На рисунке изображена система, состоящая из баллона Б и цилиндра с поршнем. Объём баллона $V_{0}=0.2 \mathrm{~м}^{3}$, первоначальный объём баллона и цилиндра $V_{1}=k V_{0}$, где $k=2.72$. В системе находится воздух (двухатомный газ) при давлении $p_{0}=10^{5}~Па$ и температуре, равной температуре окружающего воздуха.  Передвигая поршень, весь воздух из цилиндра закачивают в баллон. Определите, какое количество теплоты передаётся окружающей среде в двух случаях:
Поршень передвигается медленно (квазистатически), так что в каждый момент времени вся система находится в тепловом равновесии с окружающей средой.
Поршень передвигается достаточно быстро, так что за время его перемещения можно пренебречь теплообменом с окружающей средой, но воздух внутри системы в каждый момент времени находится в равновесном состоянии. После завершения процесса перекачки температура воздуха в баллоне постепенно сравнивается с температурой окружающего воздуха. Примечание. Адиабатический процесс описывается уравнением $p V^{\gamma}=\mathrm{const}$, где $\gamma=C_{p} / C_{V}$.
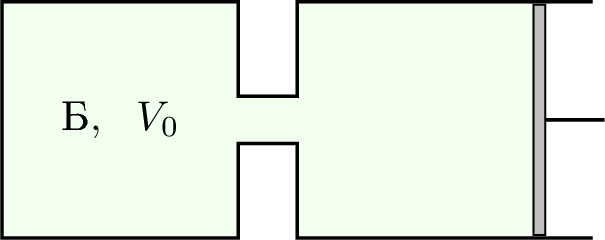
Поршень передвигается медленно (квазистатически), так что в каждый момент времени вся система находится в тепловом равновесии с окружающей средой.
Решение: В обоих случаях конечная температура воздуха в баллоне равна $T_{0}$. Рассмотрим случай квазистатического перемещения поршня. Температура газа в каждый момент равна температуре окружающего воздуха, следовательно, $p V=p_{0} V_{1}$. Происходит сжатие газа от начального объема $V_{1}=k V_{0}$ до объема $V_{0}$. Поскольку внутренняя энергия газа не меняется, по первому закону термодинамики количество теплоты $Q_{1}$, полученное газом, равно $$ Q_{1}=\Delta A_{1}=\int_{V_{1}}^{V_{0}} p d V=p_{0} V_{1} \int_{V_{1}}^{V_{0}} \frac{d V}{V}=p_{0} V_{1} \ln \frac{V_{0}}{V_{1}}=-p_{0} V_{1} \ln k. $$ Окружающей среде передается количество теплоты $$ Q=-Q_{1}=k p_{0} V_{0} \ln k=5.44 \cdot 10^{4}~Дж. $$
Ответ: Окружающей среде передается количество теплоты $$ Q=k p_{0} V_{0} \ln k=5.44 \cdot 10^{4}~Дж. $$

Поршень передвигается достаточно быстро, так что за время его перемещения можно пренебречь теплообменом с окружающей средой, но воздух внутри системы в каждый момент времени находится в равновесном состоянии. После завершения процесса перекачки температура воздуха в баллоне постепенно сравнивается с температурой окружающего воздуха.
Решение: Теперь рассмотрим случай быстрого перемещения поршня. По условию задачи теплообменом с окружающей средой можно пренебречь, поэтому происходит адиабатическое сжатие газа. Для двухатомного газа $C_{V}=\frac{5}{2} R$, $\gamma=\frac{7}{5}=1.4$. Обозначим за $T_{2}$ температуру газа в конце адиабатического процесса. Из уравнения адиабаты: $$ p V^{\gamma}=\mathrm{const}, \quad \text { или } \quad T V^{\gamma-1}=\mathrm{const}, $$ получаем $$ T_{2}=T_{0} \frac{V_{1}}{V_{0}}^{\gamma-1}=T_{0} k^{\gamma-1}. $$ По окончании сжатия газ медленно остывает от температуры $T_{2}$ до температуры $T_{0}$, тепло передается окружающей среде только на этом этапе. Работа газа при этом равна нулю, следовательно: $$ Q_{1}=\Delta U=\left(\nu C_{V} T_{0}-\nu C_{V} T_{2}\right)=\frac{5}{2} \nu R\left(T_{0}-T_{2}\right). $$ Пользуясь уравнением Менделеева-Клапейрона: $\nu R T_{0}=p_{0} V_{1}$ и соотношением для $T_{2}$, получаем, что окружающей среде передается $$ Q=-Q_{1}=\frac{5}{2} p_{0} V_{0} k\left(k^{\gamma-1}-1\right)=6.69 \cdot 10^{4}~Дж $$ теплоты.
Ответ: Окружающей среде передается $$ Q=\frac{5}{2} p_{0} V_{0} k\left(k^{\gamma-1}-1\right)=6.69 \cdot 10^{4}~Дж $$ теплоты.
Темы:
T, Термодинамика, Всероссийские, Теплота, Изопроцессы